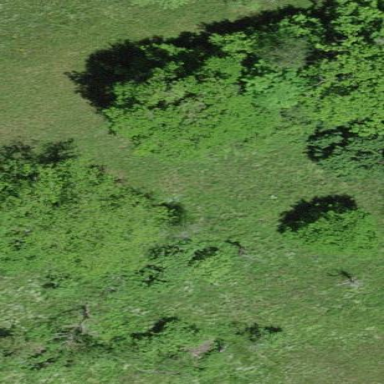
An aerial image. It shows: Mixed woodland area with various types of leaves.